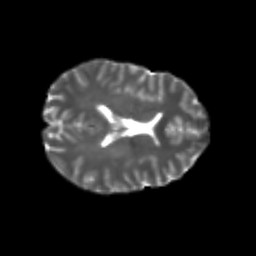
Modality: T2w
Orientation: axial
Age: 24
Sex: female
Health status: healthy
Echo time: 0.074 s